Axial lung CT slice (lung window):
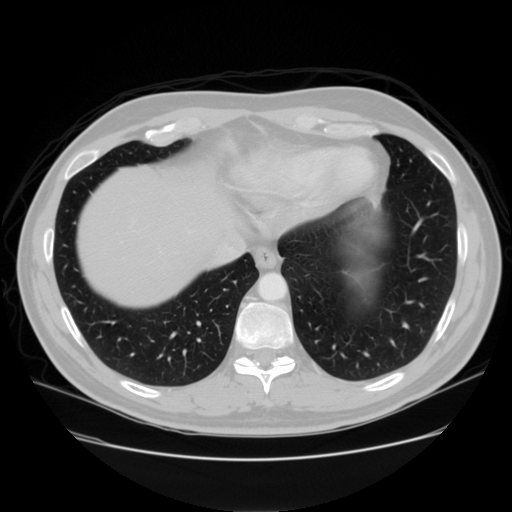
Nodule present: no